Aerial crown-view tile of a tropical tree (Barro Colorado Island, Panama), acquired 20241014:
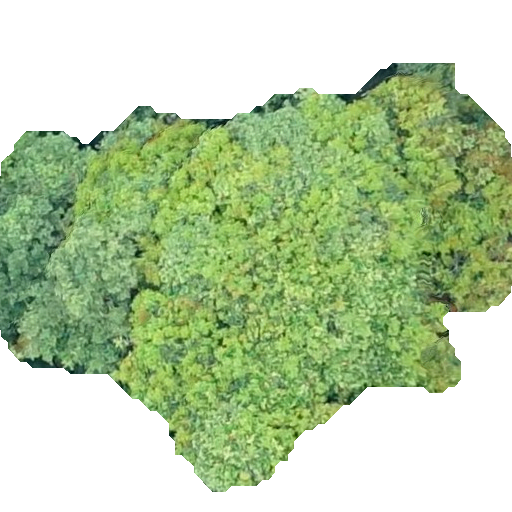
Species: Protium stevensonii
GBIF accepted scientific name: Tetragastris panamensis
Crown area: 238.606 m²